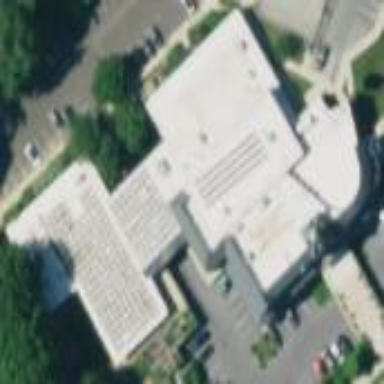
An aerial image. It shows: Civic building.